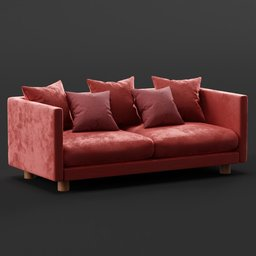
Label: furniture